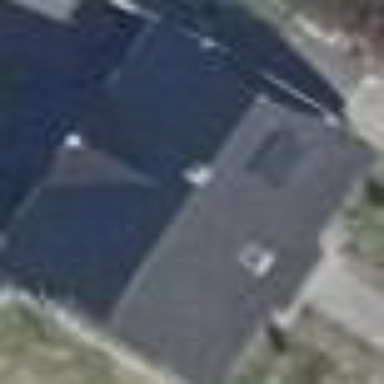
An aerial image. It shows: Detached building with gabled roof.